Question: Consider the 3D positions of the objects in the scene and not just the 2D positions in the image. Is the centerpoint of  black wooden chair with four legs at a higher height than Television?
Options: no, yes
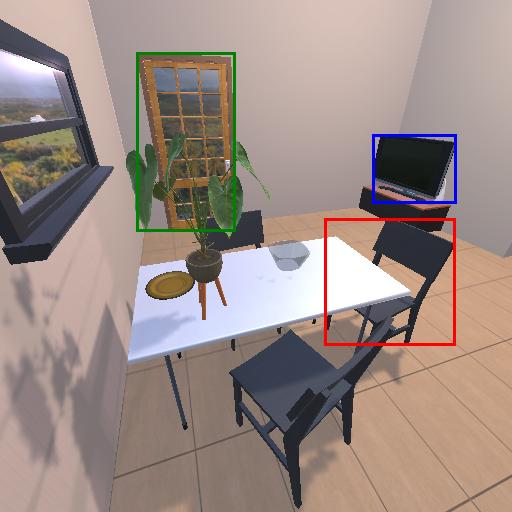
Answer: no